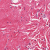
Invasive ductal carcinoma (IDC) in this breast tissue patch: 0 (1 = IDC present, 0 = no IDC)